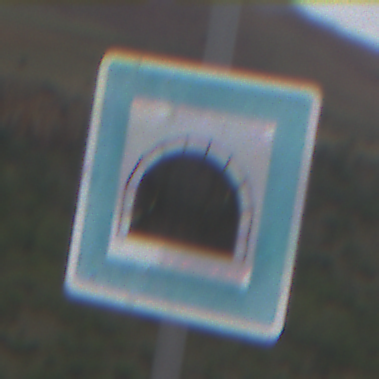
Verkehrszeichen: Tunnel
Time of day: Midday
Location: Outdoor (Nature)
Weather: Overcast
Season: NotSpecified
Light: Natural